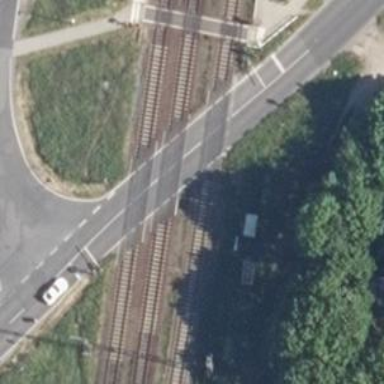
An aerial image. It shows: Railway level crossing.